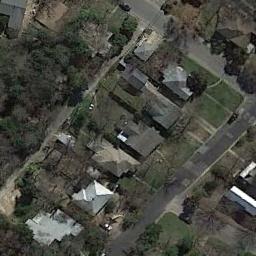
Label: residential